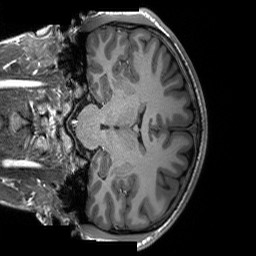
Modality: T1w
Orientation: coronal
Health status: ill
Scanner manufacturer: siemens
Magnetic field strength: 3 T
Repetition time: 2.3 s
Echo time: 0.00226 s